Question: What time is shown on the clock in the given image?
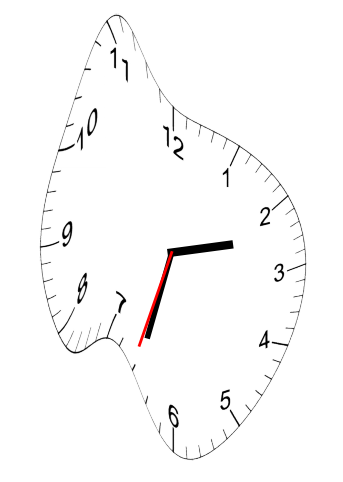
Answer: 02:32:33